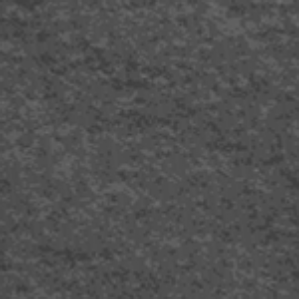
Label: frost